Brain MRI, t2w sequence, axial 2D slice.
Patient: age 33, sex F, weight 95 kg, height 1.95 m
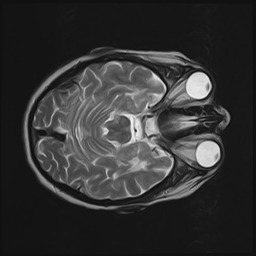